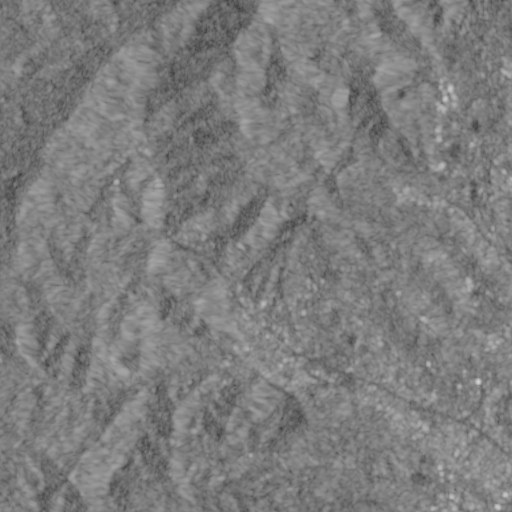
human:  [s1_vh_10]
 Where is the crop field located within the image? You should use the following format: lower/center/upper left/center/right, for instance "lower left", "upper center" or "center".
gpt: The crop field is located in the upper left of the image.
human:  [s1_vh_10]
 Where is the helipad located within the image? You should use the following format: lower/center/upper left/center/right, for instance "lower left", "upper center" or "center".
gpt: The helipad is located in the lower left of the image.
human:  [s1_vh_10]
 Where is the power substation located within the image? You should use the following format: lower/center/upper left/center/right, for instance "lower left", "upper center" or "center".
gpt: The power substation is located in the lower right of the image.
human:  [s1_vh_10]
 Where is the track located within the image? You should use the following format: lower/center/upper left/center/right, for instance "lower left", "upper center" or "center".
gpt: The track is located in the lower right of the image.
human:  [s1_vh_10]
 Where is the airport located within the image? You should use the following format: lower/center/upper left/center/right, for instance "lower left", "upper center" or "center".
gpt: There is no airport in the image.

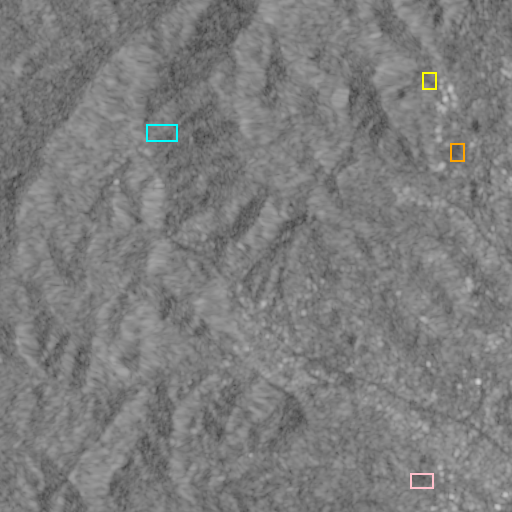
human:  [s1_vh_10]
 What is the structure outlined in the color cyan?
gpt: The structure outlined in cyan is a crop field.
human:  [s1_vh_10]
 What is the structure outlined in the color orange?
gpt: The structure outlined in orange is a park.
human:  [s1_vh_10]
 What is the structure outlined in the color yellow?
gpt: The structure outlined in yellow is a parking lot.
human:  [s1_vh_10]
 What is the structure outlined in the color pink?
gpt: The structure outlined in pink is a track.
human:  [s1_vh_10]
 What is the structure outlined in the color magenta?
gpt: There is no magenta outline.